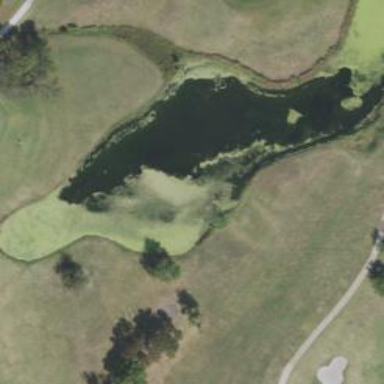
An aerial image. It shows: Water hazard on golf course. The hazard is natural water feature.